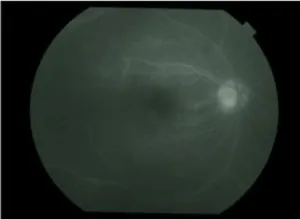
Fluorescein angiography of the right eye showing vascular leakage (D).
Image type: ophthalmic_imaging (ophthalmic_angiography)